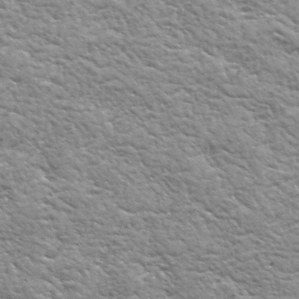
Label: frost